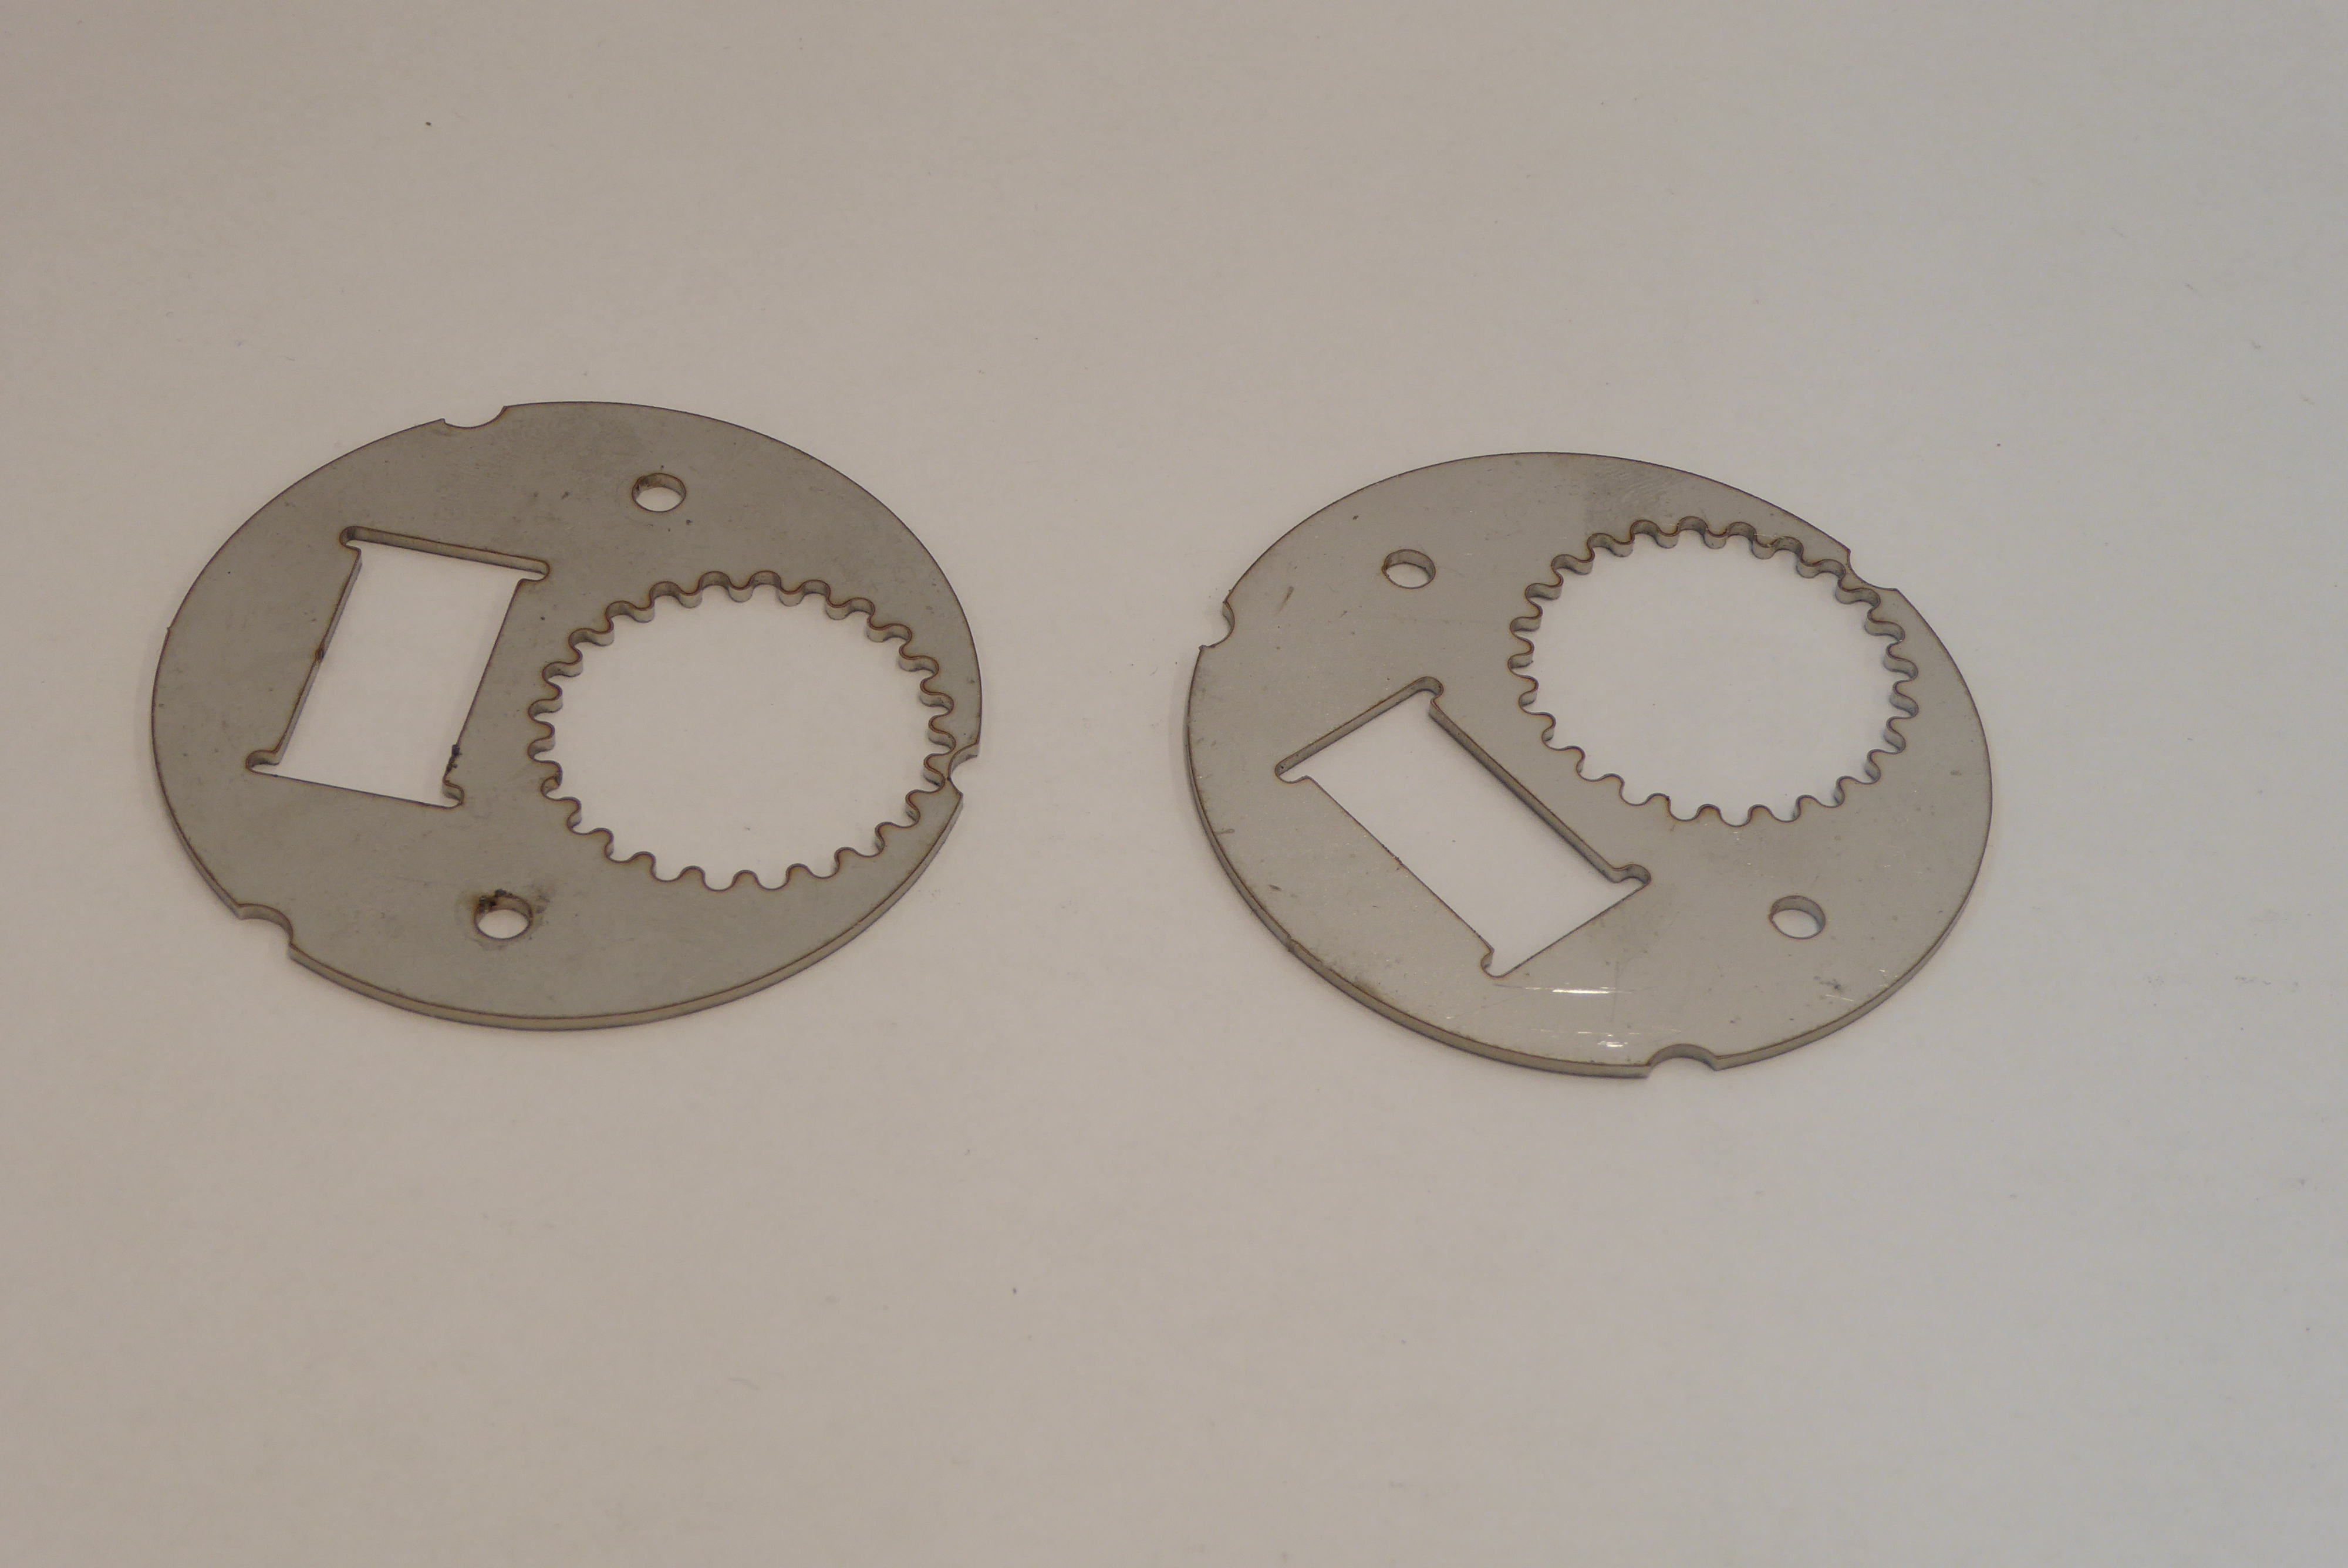
Label: Bottle Opener - Inlay